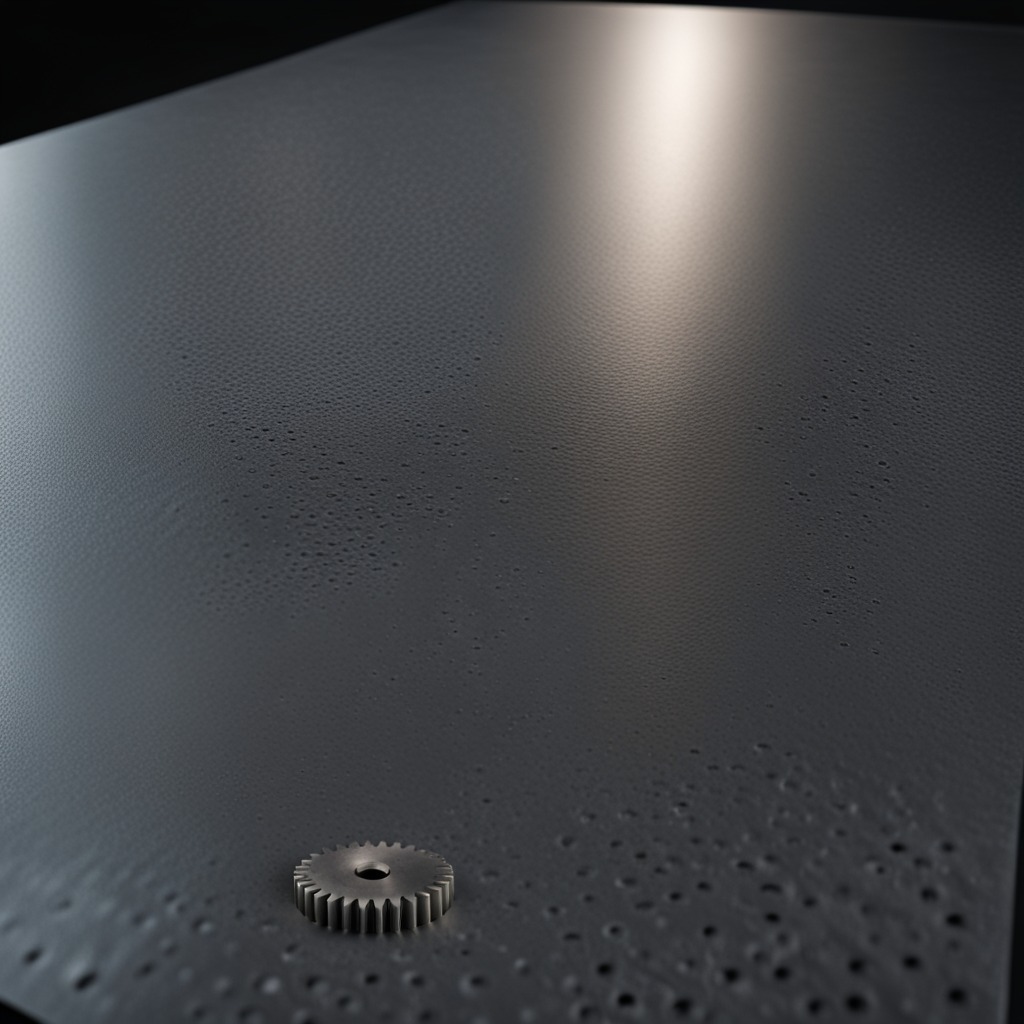
A steel gear with teeth is lying on the clean granite table inside a workshop at night.